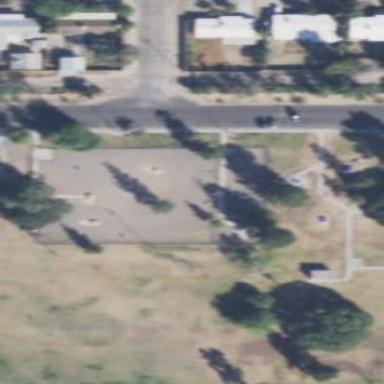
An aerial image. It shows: Dog park for leisure land.